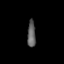
Tissue: skin
Cell type: Others
Senescence score: 0.8833
Nuclear area (px): 215
Mean DAPI intensity: 94.633